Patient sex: M
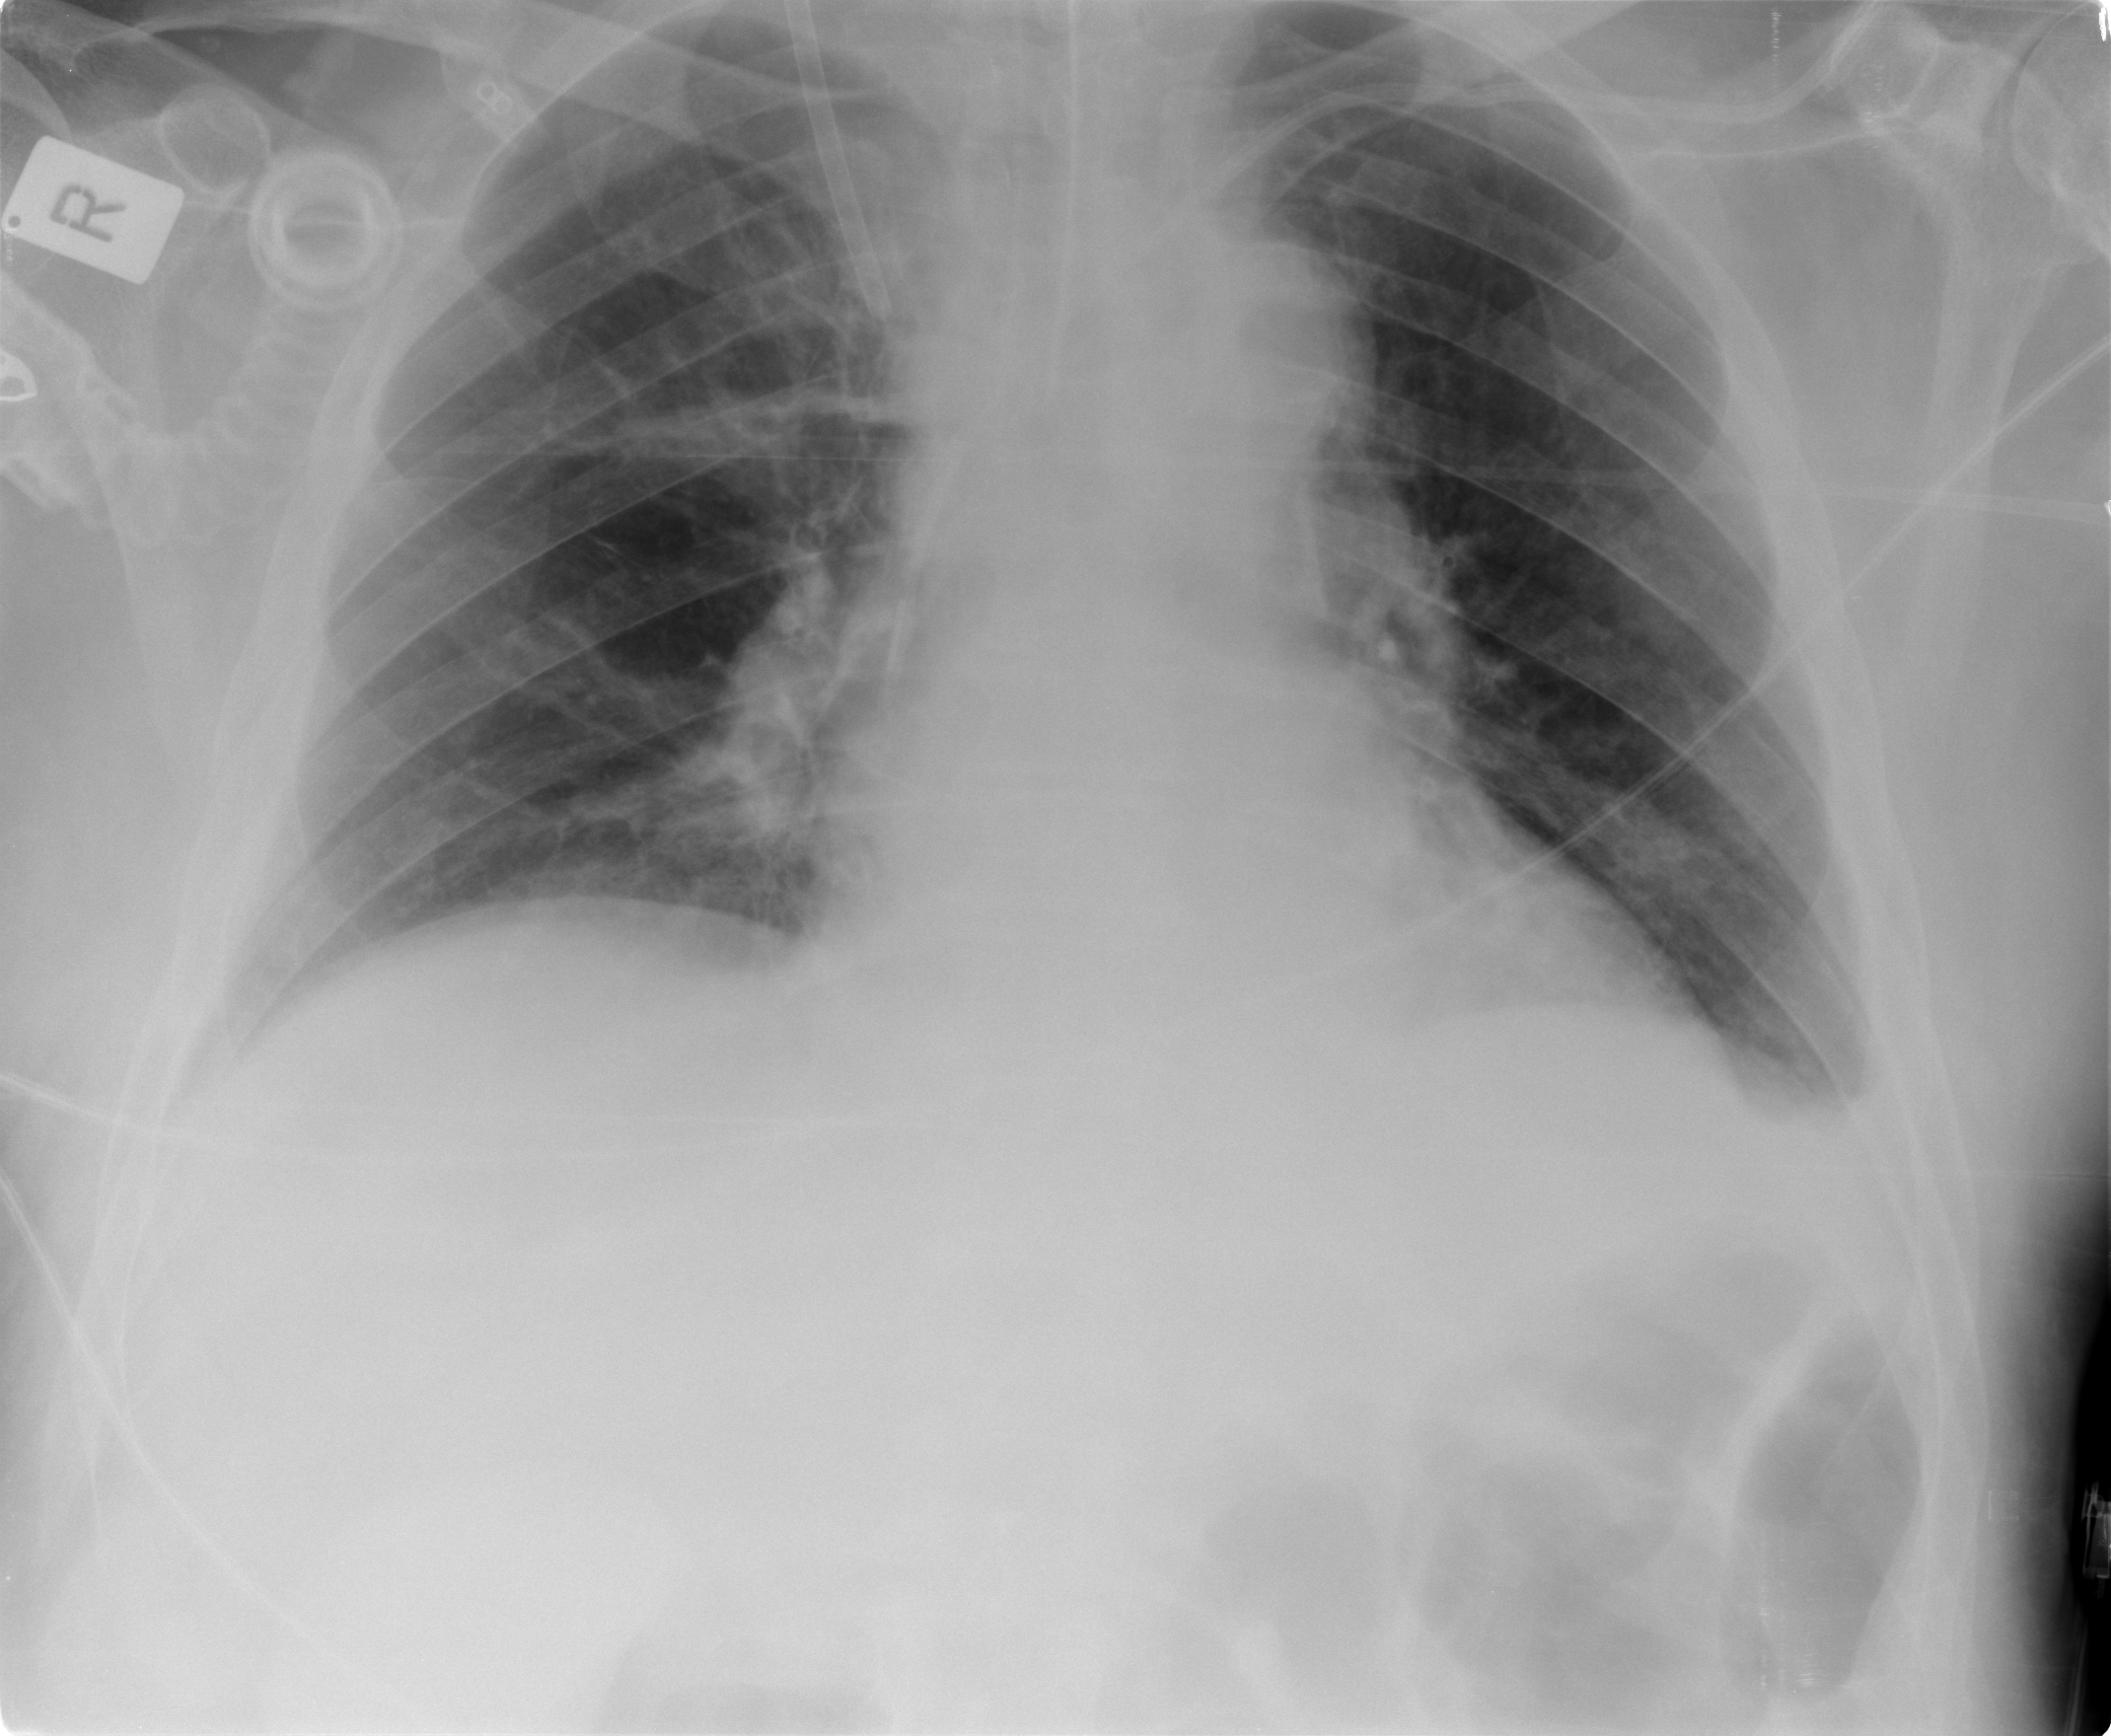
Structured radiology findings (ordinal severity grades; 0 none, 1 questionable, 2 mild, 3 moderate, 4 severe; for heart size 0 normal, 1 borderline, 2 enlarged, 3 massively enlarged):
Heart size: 2
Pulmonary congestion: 1
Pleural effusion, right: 1
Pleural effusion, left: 2
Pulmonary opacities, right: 0
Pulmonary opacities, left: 0
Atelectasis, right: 2
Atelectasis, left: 2